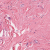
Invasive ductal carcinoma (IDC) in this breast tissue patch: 0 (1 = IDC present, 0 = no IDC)